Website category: auto
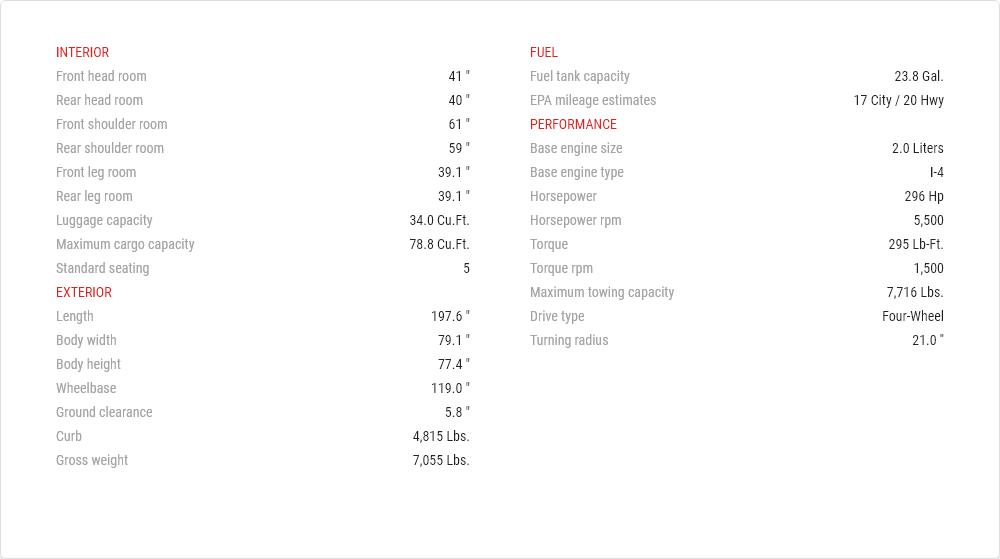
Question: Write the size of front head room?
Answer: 41 "

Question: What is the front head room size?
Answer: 41 "

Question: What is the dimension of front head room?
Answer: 41 "

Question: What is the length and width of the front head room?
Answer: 41 "

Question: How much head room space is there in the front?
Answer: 41 "

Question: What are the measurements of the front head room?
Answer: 41 "

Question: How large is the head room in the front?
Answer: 41 "

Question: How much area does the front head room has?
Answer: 41 "

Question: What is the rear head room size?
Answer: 40 "

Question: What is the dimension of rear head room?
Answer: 40 "

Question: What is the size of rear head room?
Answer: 40 "

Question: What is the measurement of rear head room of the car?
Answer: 40 "

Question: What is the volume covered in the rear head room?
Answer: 40 "

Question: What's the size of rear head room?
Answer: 40 "

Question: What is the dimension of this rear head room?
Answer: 40 "

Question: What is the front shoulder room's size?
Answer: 61 "

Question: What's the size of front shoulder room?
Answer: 61 "

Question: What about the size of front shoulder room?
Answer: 61 "

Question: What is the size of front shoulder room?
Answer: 61 "

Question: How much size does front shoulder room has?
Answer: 61 "

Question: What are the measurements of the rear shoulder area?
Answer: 59 "

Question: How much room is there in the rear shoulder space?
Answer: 59 "

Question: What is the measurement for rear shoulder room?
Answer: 59 "

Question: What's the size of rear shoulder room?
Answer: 59 "

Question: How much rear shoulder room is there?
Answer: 59 "

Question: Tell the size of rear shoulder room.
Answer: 59 "

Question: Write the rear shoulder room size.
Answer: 59 "

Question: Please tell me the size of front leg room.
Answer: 39.1 "

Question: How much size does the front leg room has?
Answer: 39.1 "

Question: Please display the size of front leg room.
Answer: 39.1 "

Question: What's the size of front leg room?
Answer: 39.1 "

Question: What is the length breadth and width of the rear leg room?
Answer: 39.1 "

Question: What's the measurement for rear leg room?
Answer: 39.1 "

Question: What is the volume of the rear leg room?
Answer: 39.1 "

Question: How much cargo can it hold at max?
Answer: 34.0 cu.ft.

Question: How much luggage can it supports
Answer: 34.0 cu.ft.

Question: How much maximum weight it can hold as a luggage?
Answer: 34.0 cu.ft.

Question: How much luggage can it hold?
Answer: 34.0 cu.ft.

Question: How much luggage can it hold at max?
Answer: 34.0 cu.ft.

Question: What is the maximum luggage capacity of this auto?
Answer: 34.0 cu.ft.

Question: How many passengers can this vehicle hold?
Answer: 5

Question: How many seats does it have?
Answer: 5

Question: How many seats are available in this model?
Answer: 5

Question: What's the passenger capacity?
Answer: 5

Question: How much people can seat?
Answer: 5

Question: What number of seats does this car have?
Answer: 5

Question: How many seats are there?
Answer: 5

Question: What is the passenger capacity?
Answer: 5

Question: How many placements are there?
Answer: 5

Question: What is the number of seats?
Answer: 5

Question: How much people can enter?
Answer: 5

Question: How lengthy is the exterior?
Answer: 197.6 "

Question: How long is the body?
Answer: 197.6 "

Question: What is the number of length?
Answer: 197.6 "

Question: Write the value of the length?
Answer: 197.6 "

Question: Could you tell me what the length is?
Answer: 197.6 "

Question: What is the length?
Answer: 197.6 "

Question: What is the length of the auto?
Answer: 197.6 "

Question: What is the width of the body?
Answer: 79.1 "

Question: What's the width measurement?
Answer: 79.1 "

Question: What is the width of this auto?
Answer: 79.1 "

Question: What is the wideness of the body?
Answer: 79.1 "

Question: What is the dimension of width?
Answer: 79.1 "

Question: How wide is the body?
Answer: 79.1 "